Question: Have a very simple powershell script to count the number of trades in a file:
'''
(gc \\mimkeimc11n\Batch\FundQuest\TradeFiles\trades.dat |? {$_ -match 'SL|BY'} | Measure-Object | select count).count > \\mimkeimc11n\Batch\FundQuest\ConfirmtoFQ\NumberofTrades.txt
'''
The problem I am running into is the output NumberofTrades.txt is including the number that I want, but also a CR LF, not sure why??? Any help would be greatly appreciated.

<URL>
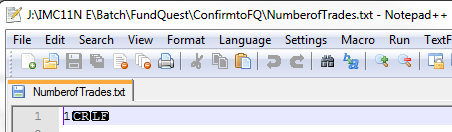
Answer: PowerShell is pretty persistent about outputting newlines for you when you send strings to Out-File (alias >) or even Add/Set-Content. It can be infuriating sometimes and makes me wish for a -NoNewLine parameter on these cmdlets. For now you can use a .NET API e.g.:
'''
$path = '\mimkeimc11n\Batch\FundQuest\ConfirmtoFQ\NumberofTrades.txt'
(gc \mimkeimc11n\Batch\FundQuest\TradeFiles\trades.dat |
?{$_ -match 'SL|BY'} | Measure-Object).count |
%{[IO.File]::WriteAllText($path, $_)}
'''